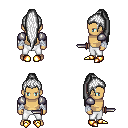
a pixel art fantasy rpg character, male body template, human, tanned skin, steel arm armor, white pants, white extra-long topknot hairstyle, white cloth bandages, gold boots, dagger, four views (front, back, left, right), 2x2 character sprite sheet, small pixel art, hard edges, no anti-aliasing